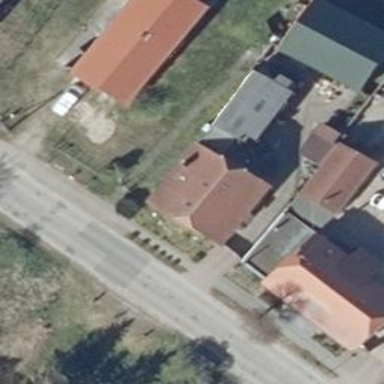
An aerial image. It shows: Detached building.